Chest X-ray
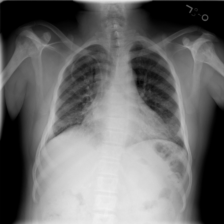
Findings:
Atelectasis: positive
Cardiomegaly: negative
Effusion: negative
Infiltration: negative
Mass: negative
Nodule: negative
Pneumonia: negative
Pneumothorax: negative
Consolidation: negative
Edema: negative
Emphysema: negative
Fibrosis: negative
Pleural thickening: negative
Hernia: negative